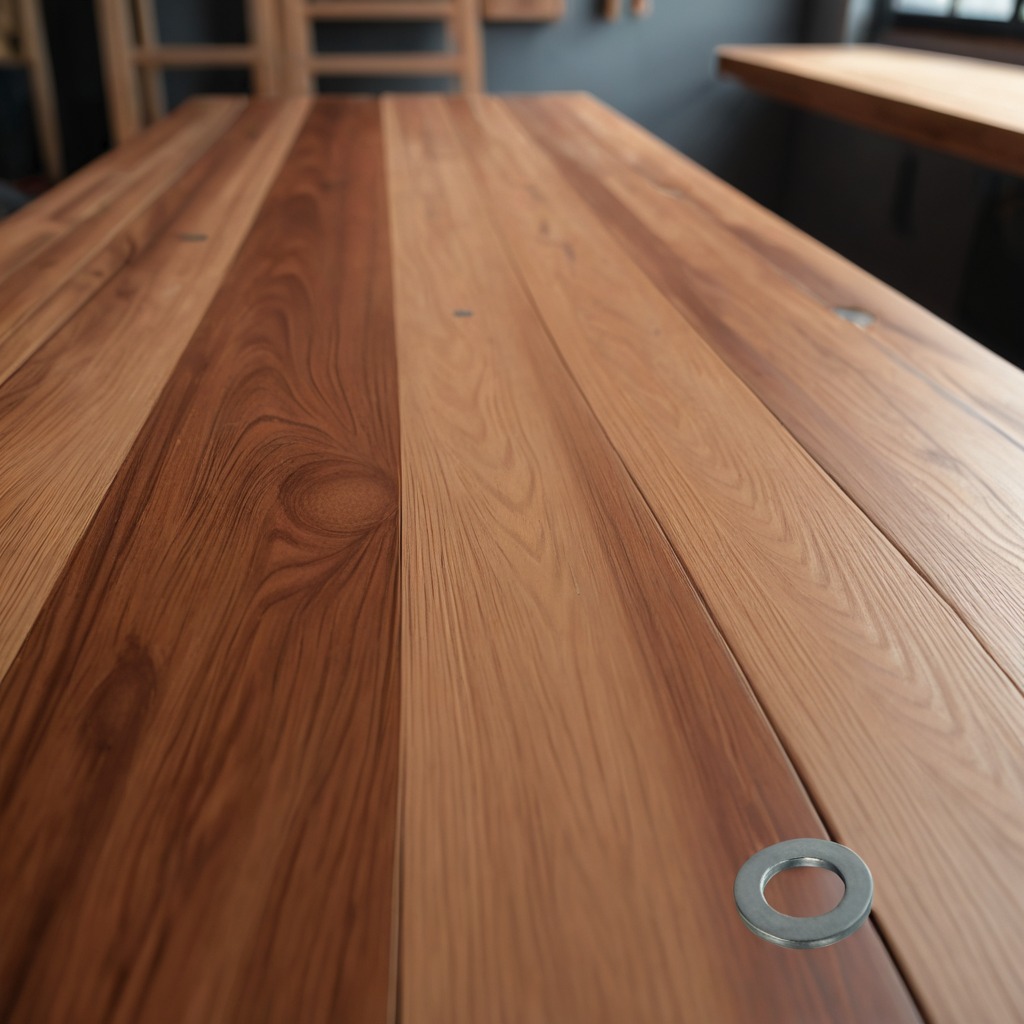
A flat metal washer is lying on the wooden table in a carpentry studio.